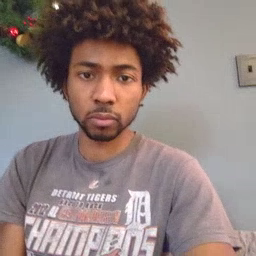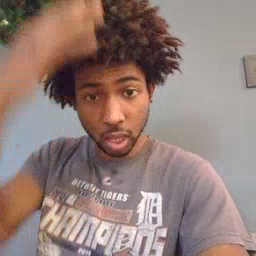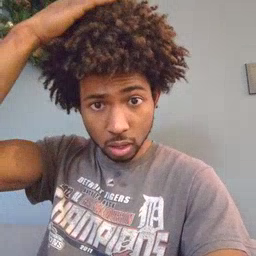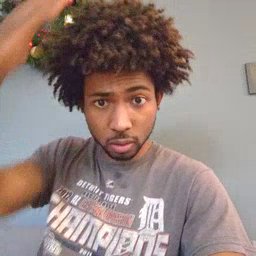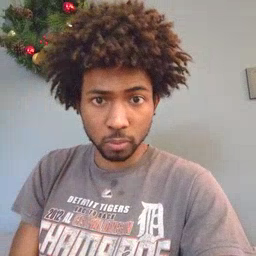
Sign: hat